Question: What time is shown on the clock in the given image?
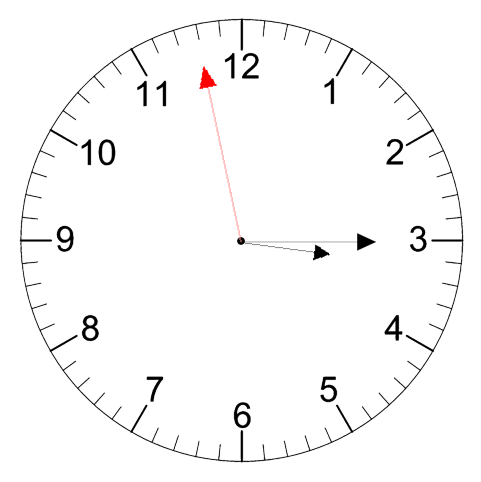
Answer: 03:14:58